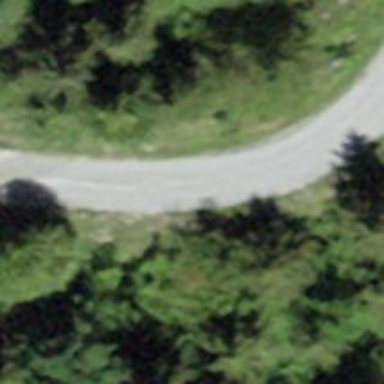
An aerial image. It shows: Unclassified road.